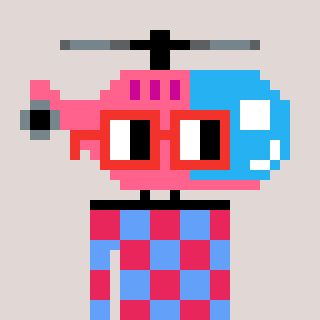
a pixel art character with square red glasses, a helicopter-shaped head and a blue-colored body on a warm background